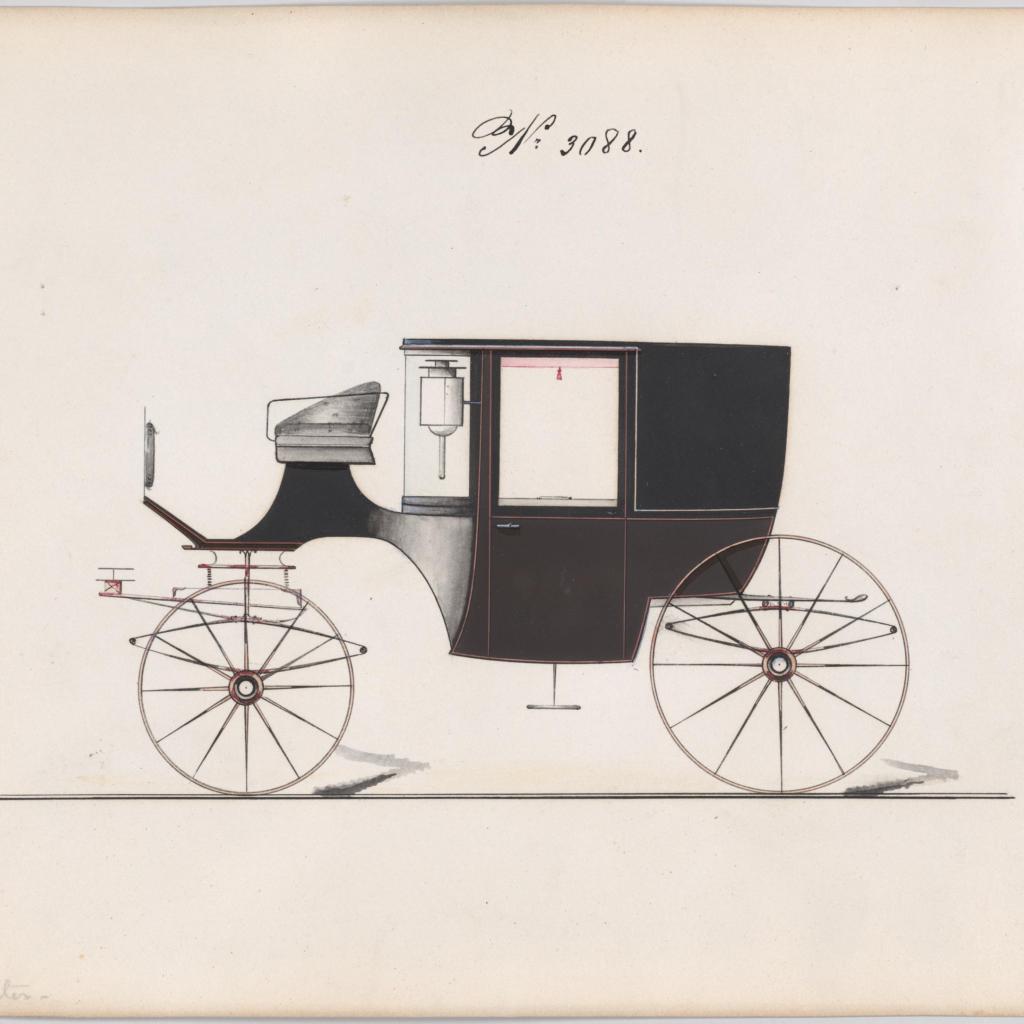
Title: Design for Coupé, no. 3088
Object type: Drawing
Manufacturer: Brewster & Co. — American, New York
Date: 1875
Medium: Pen and black ink, watercolor and gouache with gum arabic
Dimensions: sheet: 7 1/8 x 9 7/8 in. (18.1 x 25.1 cm)
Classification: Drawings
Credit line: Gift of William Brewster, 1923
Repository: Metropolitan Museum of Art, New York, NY